Interaction volume radius: 5 \u00c5
Interaction volume height: 30 \u00c5
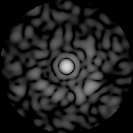
Disorder parameter: 0.7849